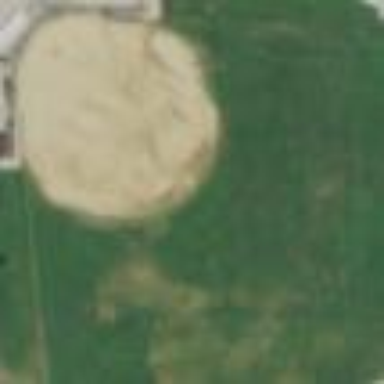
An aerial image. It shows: Baseball pitch for leisure and sports activities.